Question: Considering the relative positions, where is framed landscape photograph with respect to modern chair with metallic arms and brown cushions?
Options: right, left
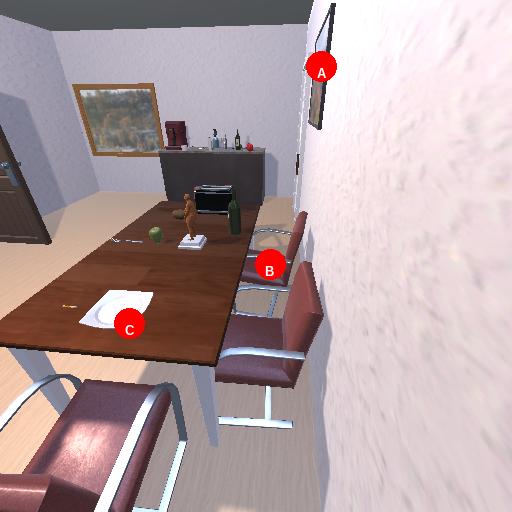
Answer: right